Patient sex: M
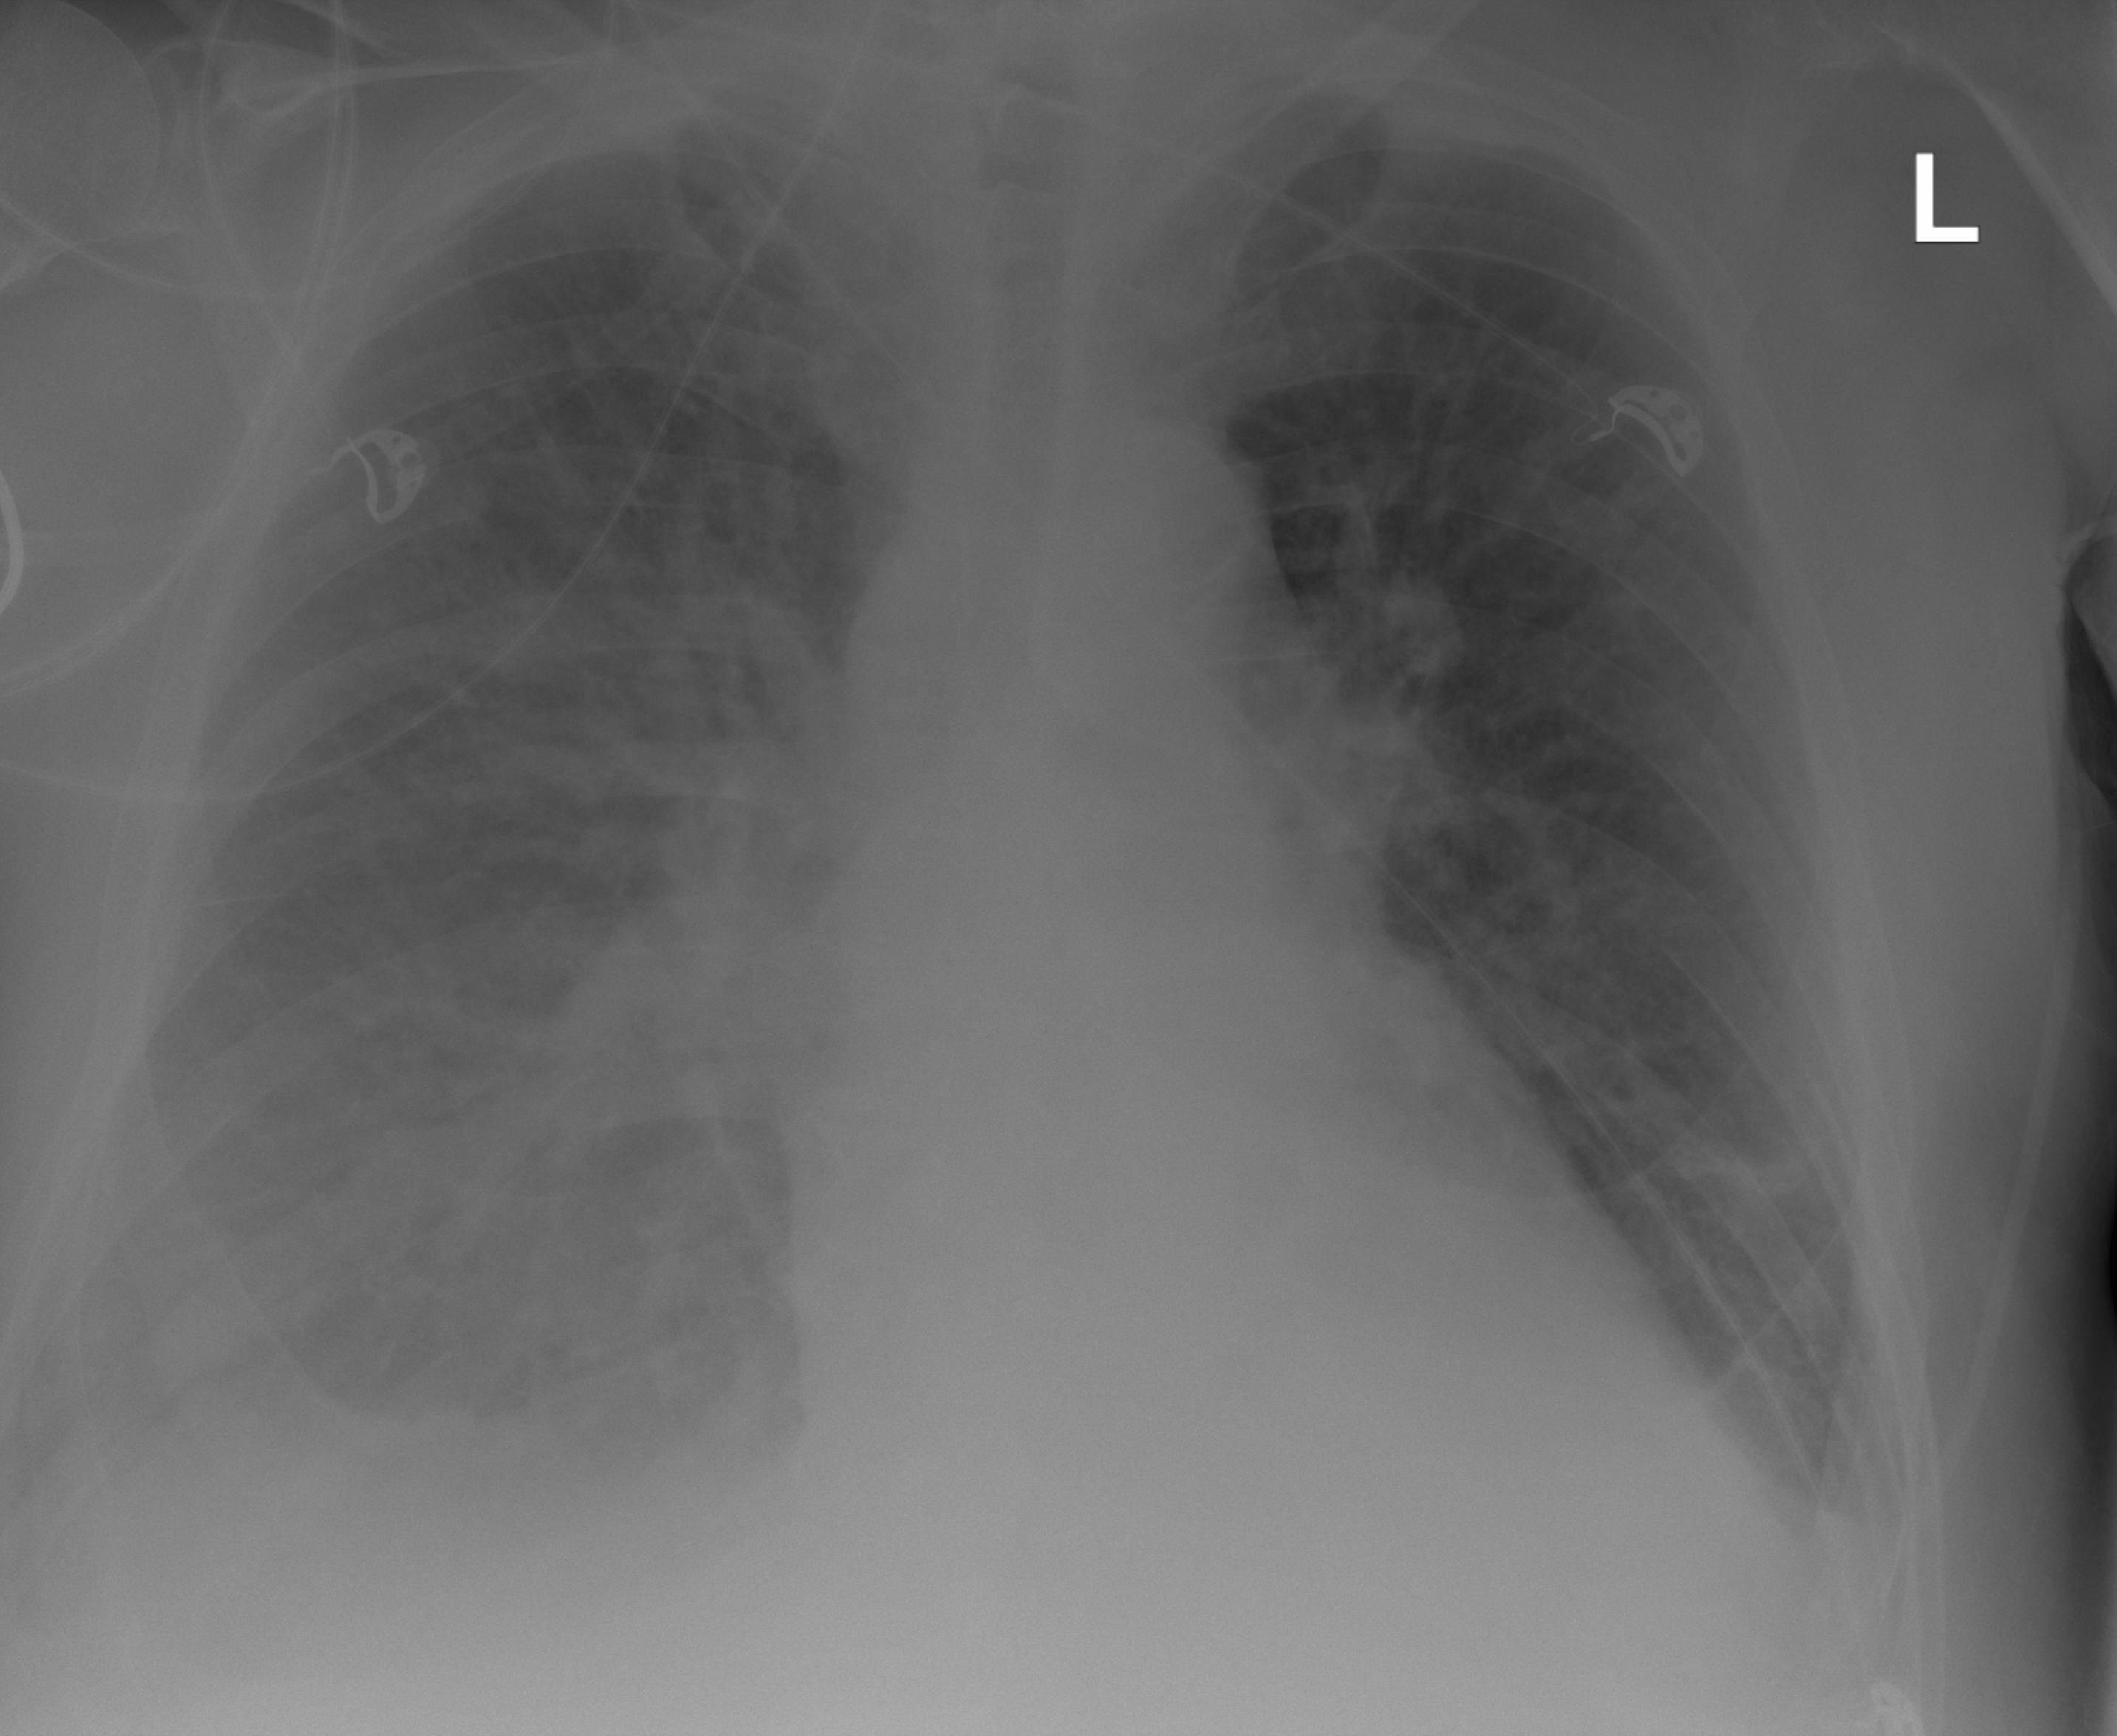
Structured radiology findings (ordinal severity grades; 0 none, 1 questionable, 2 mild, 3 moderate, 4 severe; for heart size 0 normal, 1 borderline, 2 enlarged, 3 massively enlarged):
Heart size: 2
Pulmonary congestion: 2
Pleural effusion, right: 2
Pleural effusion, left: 2
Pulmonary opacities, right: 2
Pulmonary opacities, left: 2
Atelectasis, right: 2
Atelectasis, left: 2